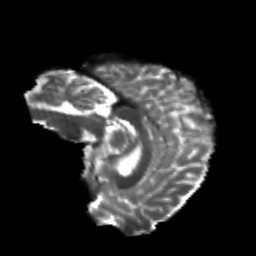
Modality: T2w
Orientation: sagittal
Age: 23
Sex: female
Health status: healthy
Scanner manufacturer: philips
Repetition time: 7.389 s
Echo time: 0.08599 s